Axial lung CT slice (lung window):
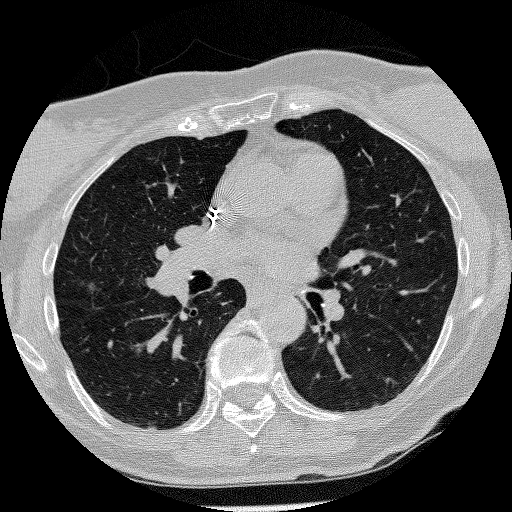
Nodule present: yes
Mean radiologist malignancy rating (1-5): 3.667